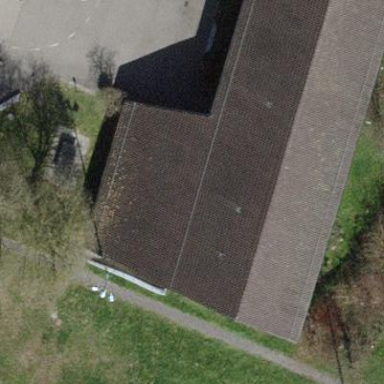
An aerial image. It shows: School building.